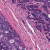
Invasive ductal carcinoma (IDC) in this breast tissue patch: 0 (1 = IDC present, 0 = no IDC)